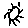
Label: sun